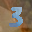
Label: 3